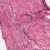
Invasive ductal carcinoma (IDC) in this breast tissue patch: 0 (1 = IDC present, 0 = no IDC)